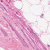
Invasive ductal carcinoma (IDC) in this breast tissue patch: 0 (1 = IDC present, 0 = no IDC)